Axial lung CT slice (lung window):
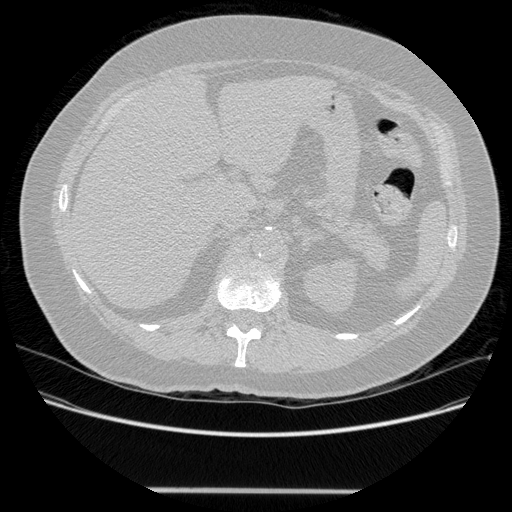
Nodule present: no